Question: When you are adding long content in CKEditor 5 classic, on scroll the toolbar becomes fixed to the top in the browser window.
But I have a fixed positioned white logo area with a menu bar beneath and the toolbar appears above them:

How can I make it stay under my fixed header/navigation?
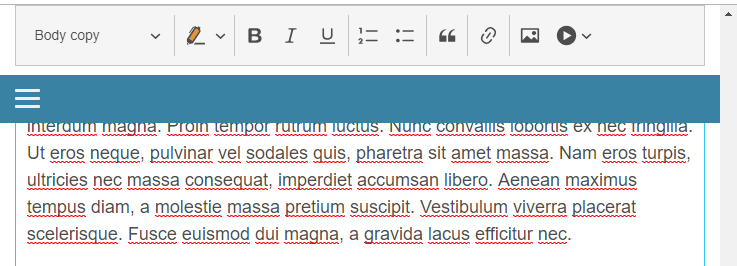
Answer: I've managed to find the answer:
1. You have to install npm install --save @ckeditor/ckeditor5-ui
2. Add to the config: viewportTopOffset : Number
example:
'''
ClassicEditor.defaultConfig = {
toolbar: {
viewportTopOffset : 50, <-- height of fixed header
items: [
'heading',
'|',
'highlight',
'|',
'bold',
'italic',
...
'''